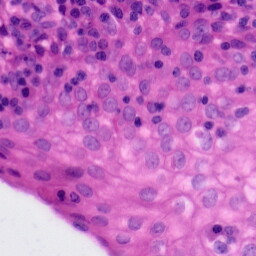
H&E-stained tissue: Tonsil